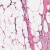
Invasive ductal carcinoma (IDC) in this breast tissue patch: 1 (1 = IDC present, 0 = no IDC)